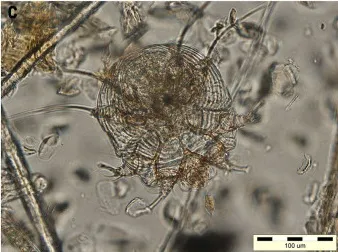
Notoedres cati (x100) identified through skin scraping.
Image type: radiology (ct)